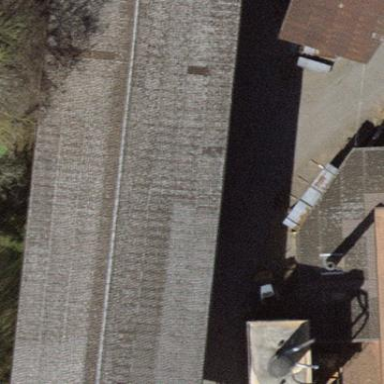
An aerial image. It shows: Industrial building.